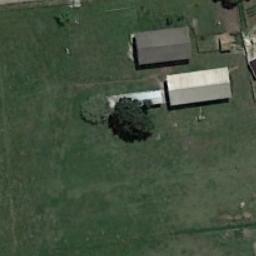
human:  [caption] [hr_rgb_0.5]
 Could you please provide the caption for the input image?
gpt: There are three different size buildings in the sparse residential .

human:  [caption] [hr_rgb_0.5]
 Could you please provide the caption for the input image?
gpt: The road is lined with lush woods  There is a house in the middle of the woods .

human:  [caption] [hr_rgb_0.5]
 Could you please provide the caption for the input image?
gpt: Two grey houses in a sparse residential area surrounded by grass .

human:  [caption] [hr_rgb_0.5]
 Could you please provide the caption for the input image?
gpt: The sparse residential is on the grass next to some trees .

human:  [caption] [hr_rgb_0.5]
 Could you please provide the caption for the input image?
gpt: A sparse residential area with two buildings on the green meadow .